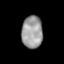
Tissue: lung
Cell type: Epithelial cells
Senescence score: 0.1663
Nuclear area (px): 667
Mean DAPI intensity: 154.729